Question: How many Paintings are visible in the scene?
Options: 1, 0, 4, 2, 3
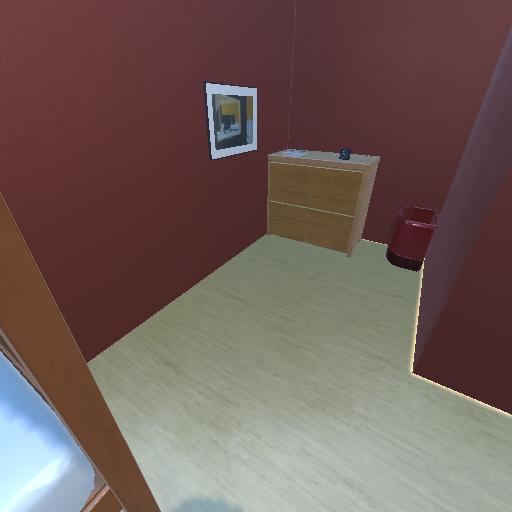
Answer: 1